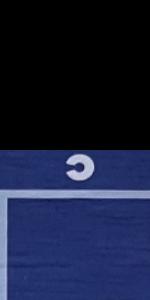
Label: Empty